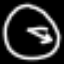
Label: clock